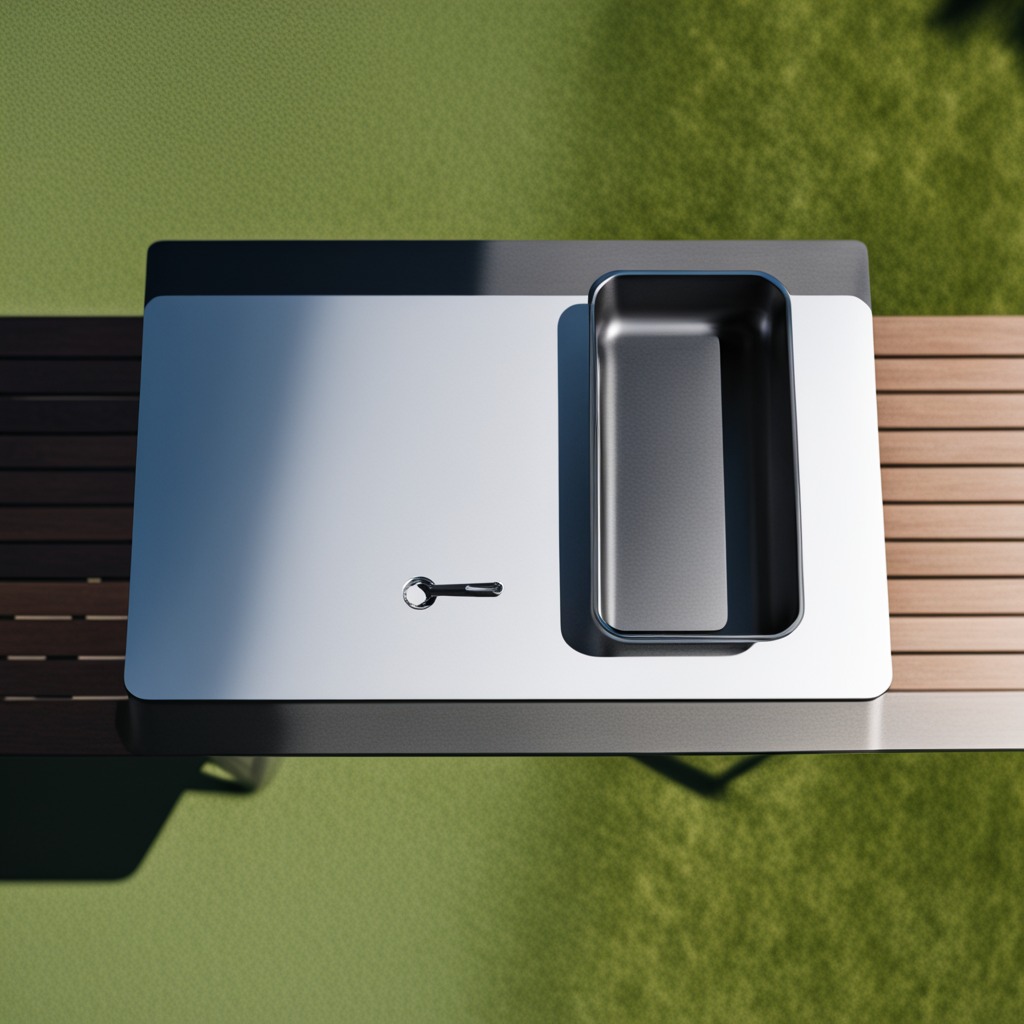
An wrench is lying on the table.